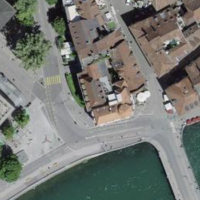
EUNIS habitat code: 54
Species observed at this site:
Osmia bicornis
Sceliphron curvatum